Question:
In that image ..the button that shows the settings is like a spinner that dropsdown ...So I want to make such a spinner that dropsdown..
Thanks in advance..
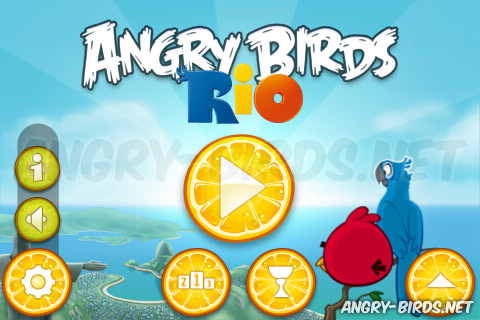
Answer: I would guess that your example wasn't implemented as a Spinner, since there are only 2 items you don't get much benifit from using a Spinner instead of just making your own "dropdown" layout, and simply making it visible upon the press of the button.
If you have relatively few things that you want in your drop down I would suggest just going that route and staying away from Spinner for this one.
If you have a long list of data that the user will be choosing from though and you are wanting to make it into a dropdown (similar to combo box etc.) you could probably do it by overriding Spinner, to change the way that onDraw() works to display inline with the View in its parent, rather than popping out. Though honestly I think the stock spinner would provide better user experience than this.